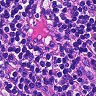
Metastatic tissue present: no